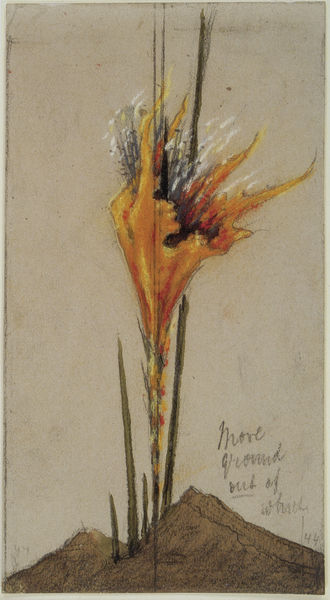
Titel: Entwurf für eine Stickerei
Künstler: Hermann Obrist
Standort: München
Institution: Staatliche Graphische Sammlung
Schlagwörter: berg, blau, blätter, felsen, feuer, gemälde, himmel, weiß, aquarell, gelb, grün, landschaft, ocker, sand, blume, braun, bunt, grau, hintergrund, orange, pastell, schwarz, skizze, zeichnung, blüte, blüten, gras, rot, schirm, beige, rahmen, taube, bild, signatur, erde, halme, hügel, natur, wind, boden, blatt, pflanze, pflanzen, england, stilleben, vase, schnell, orang, schrift, papier, abstrakt, berge, gebirge, modern, wüste, farbe, halm, linien, rand, brand, spitz, inschrift, datum, floral, stil, gesteck, exotisch, grashalme, name, stiel, stiele, stile, flamme, unterschrift, sprossen, brennen, lava, vulkan, kohle, stengel, widmung, text, beschriftung, koloriert, bleistift, entwurf, distel, lilie, stängel, senkrecht, organisch, duft, karte, leben, grund, vegetabil, glühen, gezeichnet, botanik, ausbruch, blütte, englisch, expression, handschrift, hinitergrund, hintergrudn, kargheit, kreidezeichung, kriede, lavierung, more ground, more ground out of which, oranga, pflanze   welche auch immer, sandhaufen, schiele, spriessen, strelitzie, these, vertikalität, wachstum, wunsch, wüstenblume, auswurf, vulkanausbruch, wachsen, gouache, funken, flüchtig, stine, pappe, kohke, naturkunde, blütenstand, grünm, more, ground, out, of, leben#, hochstrebend, explopsion